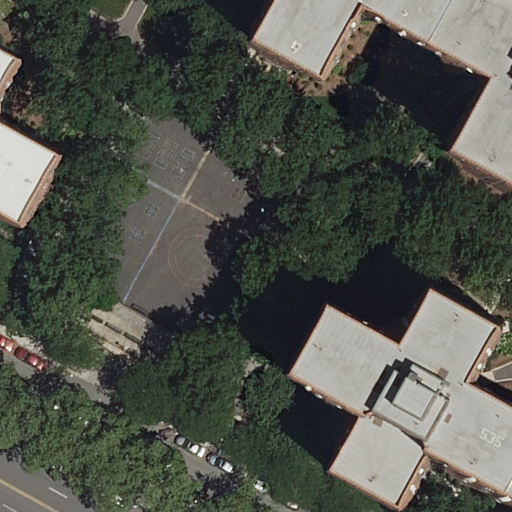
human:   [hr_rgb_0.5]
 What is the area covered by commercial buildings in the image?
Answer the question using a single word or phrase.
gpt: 0m2

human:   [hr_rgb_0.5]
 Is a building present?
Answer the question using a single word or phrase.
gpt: yes

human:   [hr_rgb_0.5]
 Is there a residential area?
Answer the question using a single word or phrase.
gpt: yes

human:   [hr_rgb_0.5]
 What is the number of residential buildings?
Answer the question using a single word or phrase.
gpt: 4

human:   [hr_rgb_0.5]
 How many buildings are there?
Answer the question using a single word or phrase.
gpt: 4

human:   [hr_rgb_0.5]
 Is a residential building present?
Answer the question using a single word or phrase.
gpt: yes

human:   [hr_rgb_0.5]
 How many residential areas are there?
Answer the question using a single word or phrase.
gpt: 1

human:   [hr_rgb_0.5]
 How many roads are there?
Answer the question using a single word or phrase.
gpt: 5

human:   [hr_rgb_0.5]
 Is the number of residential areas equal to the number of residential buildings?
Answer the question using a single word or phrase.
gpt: no

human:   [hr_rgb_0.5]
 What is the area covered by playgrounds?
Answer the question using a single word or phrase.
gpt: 1542m2

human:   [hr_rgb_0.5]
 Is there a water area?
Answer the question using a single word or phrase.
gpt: no

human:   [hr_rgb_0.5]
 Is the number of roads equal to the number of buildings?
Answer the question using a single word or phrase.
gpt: no

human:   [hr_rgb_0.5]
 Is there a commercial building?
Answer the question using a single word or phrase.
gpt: no

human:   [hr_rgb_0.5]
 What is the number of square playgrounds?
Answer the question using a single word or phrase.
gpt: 0

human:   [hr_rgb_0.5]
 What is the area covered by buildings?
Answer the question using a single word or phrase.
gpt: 4080m2

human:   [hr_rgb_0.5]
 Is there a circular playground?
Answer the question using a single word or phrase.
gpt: no

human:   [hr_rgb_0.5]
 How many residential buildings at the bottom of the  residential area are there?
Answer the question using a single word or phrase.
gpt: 4

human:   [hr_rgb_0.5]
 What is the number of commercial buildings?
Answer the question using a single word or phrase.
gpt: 0

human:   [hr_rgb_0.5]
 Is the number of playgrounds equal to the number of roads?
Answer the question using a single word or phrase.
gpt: no

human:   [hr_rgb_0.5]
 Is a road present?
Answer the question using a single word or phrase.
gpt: yes

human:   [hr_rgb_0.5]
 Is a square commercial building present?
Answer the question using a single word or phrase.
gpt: no

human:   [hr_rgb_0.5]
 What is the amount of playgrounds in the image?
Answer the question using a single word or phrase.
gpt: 1

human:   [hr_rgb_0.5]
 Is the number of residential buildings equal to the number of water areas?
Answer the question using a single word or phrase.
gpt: no

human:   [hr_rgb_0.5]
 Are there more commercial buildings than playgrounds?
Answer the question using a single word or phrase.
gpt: no

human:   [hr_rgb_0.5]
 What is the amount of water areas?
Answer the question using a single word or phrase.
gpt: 0

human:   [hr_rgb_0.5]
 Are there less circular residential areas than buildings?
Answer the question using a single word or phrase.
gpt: yes

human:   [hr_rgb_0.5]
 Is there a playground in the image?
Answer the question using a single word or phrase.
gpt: yes

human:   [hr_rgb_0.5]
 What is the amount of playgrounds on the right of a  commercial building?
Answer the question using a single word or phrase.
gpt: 0

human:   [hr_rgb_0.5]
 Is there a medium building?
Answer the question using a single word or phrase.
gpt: yes

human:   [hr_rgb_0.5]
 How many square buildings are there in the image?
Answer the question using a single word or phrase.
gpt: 0

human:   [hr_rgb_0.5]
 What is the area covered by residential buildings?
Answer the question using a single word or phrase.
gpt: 4080m2

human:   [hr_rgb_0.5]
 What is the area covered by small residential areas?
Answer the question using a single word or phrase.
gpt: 0m2

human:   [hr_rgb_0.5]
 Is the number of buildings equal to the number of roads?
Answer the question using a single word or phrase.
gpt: no

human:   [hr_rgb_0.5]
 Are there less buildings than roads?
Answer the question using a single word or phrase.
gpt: yes

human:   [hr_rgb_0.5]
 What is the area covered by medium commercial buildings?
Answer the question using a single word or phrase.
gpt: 0m2

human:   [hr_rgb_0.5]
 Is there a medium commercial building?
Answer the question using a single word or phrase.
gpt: no

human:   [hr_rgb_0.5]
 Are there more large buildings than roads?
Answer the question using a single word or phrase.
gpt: no

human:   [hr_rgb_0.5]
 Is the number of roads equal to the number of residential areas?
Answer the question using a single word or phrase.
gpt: no

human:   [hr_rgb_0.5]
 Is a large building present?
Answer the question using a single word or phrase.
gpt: yes

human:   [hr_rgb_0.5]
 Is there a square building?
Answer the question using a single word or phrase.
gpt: no

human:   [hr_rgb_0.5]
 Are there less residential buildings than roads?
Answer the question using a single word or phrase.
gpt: yes

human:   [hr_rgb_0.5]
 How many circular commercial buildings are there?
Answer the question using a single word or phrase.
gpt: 0

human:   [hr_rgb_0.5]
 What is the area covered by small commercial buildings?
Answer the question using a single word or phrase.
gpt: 0m2

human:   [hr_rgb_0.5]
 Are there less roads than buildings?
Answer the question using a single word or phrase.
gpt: no

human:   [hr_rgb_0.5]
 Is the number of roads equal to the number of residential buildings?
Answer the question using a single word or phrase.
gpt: no

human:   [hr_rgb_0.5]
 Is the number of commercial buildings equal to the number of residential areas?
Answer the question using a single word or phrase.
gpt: no

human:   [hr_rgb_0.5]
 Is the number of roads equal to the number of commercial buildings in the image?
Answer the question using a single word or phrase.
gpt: no

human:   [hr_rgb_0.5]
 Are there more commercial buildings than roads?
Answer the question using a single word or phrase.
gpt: no

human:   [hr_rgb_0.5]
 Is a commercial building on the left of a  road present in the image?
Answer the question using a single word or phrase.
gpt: no

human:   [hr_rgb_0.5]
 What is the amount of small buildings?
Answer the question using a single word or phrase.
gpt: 0

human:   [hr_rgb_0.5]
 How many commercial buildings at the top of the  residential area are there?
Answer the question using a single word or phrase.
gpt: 0

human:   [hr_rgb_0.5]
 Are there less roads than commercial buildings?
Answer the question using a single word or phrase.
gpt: no

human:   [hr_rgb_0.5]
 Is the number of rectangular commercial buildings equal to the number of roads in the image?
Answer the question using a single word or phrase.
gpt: no

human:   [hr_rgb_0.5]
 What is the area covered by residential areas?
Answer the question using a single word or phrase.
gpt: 10614m2

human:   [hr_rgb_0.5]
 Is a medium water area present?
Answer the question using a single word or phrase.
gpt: no

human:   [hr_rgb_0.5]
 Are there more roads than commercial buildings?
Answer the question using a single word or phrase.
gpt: yes

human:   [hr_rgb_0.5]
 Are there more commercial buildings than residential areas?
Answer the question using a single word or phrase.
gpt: no

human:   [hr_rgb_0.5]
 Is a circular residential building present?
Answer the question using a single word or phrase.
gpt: no

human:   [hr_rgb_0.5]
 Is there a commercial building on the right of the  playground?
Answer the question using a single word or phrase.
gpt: no

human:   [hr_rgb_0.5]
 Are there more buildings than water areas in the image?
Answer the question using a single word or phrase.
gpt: yes

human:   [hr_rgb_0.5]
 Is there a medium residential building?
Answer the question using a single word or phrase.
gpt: yes

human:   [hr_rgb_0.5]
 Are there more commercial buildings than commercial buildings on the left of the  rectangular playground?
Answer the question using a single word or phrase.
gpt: no

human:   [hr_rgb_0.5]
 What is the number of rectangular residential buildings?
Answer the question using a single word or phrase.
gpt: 0

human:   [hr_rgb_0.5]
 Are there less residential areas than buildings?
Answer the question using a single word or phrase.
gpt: yes